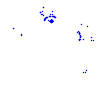
Particle: proton